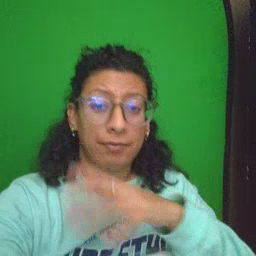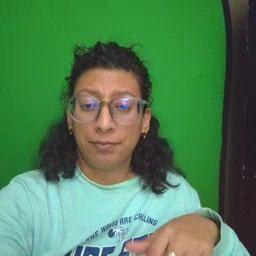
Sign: farm